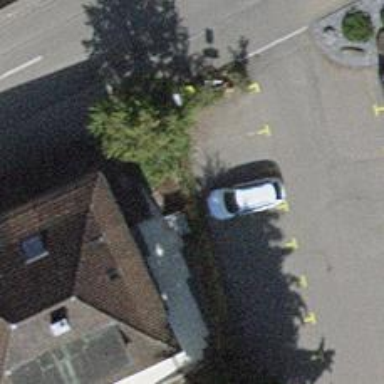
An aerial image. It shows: Hedge acting as barrier.